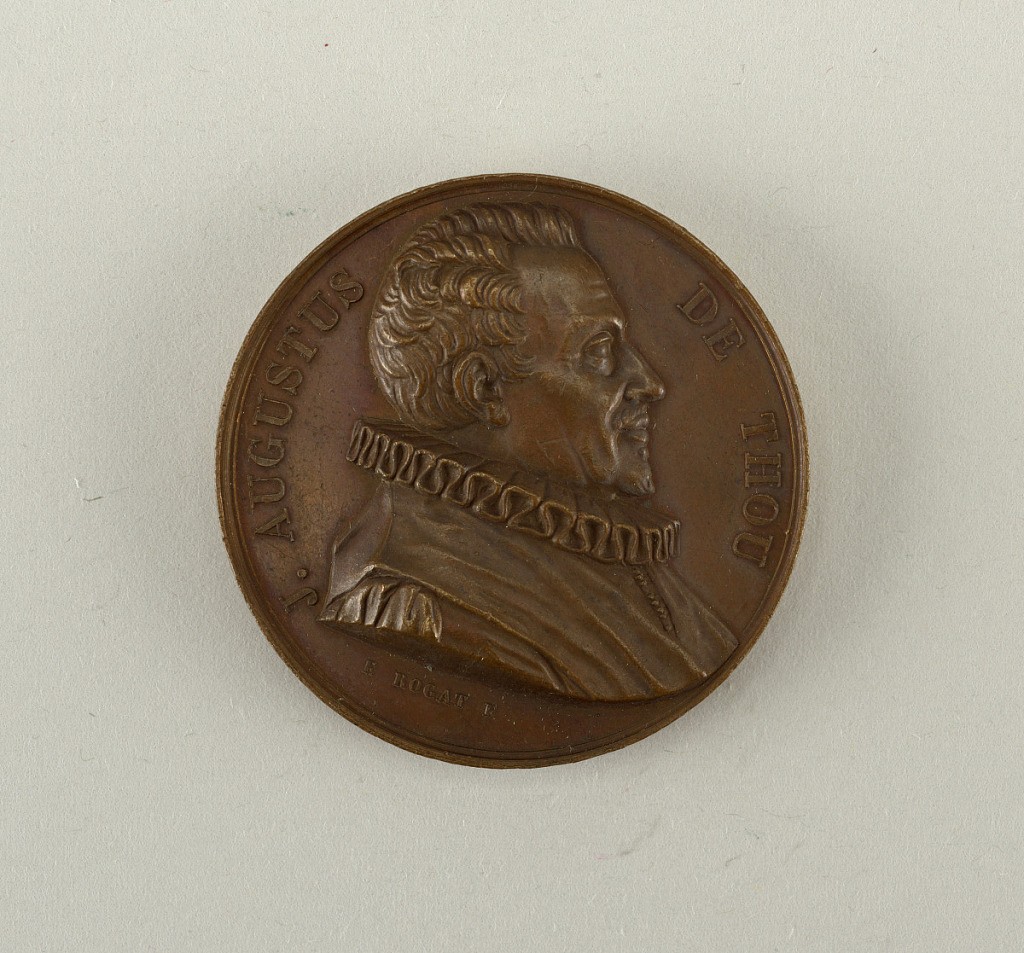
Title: Galerie métallique des grands hommes français (Great Men of France)
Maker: Jean-Auguste Barre, French, 1793 - 1855
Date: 1818
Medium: Cast bronze
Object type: Medal
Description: Bust of William Shakespeare (1564-1616).